Here is a 2-D grayscale rendering of raw rotating-machine vibration samples (signal-to-image). Diagnose the rotating machine from this image, choosing from: normal, misalignment, unbalance, looseness.
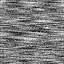
Answer: unbalance